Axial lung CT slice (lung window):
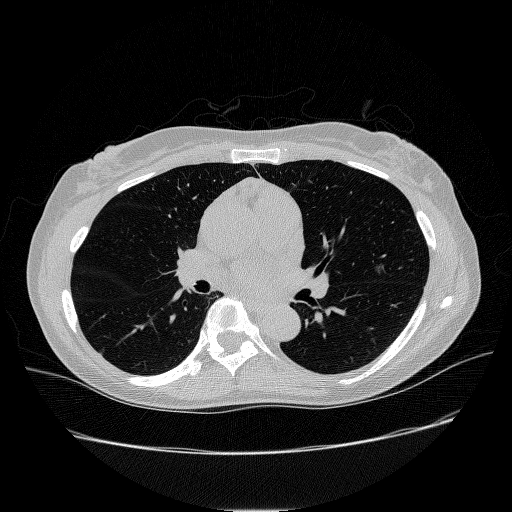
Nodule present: yes
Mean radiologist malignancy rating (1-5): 3.333